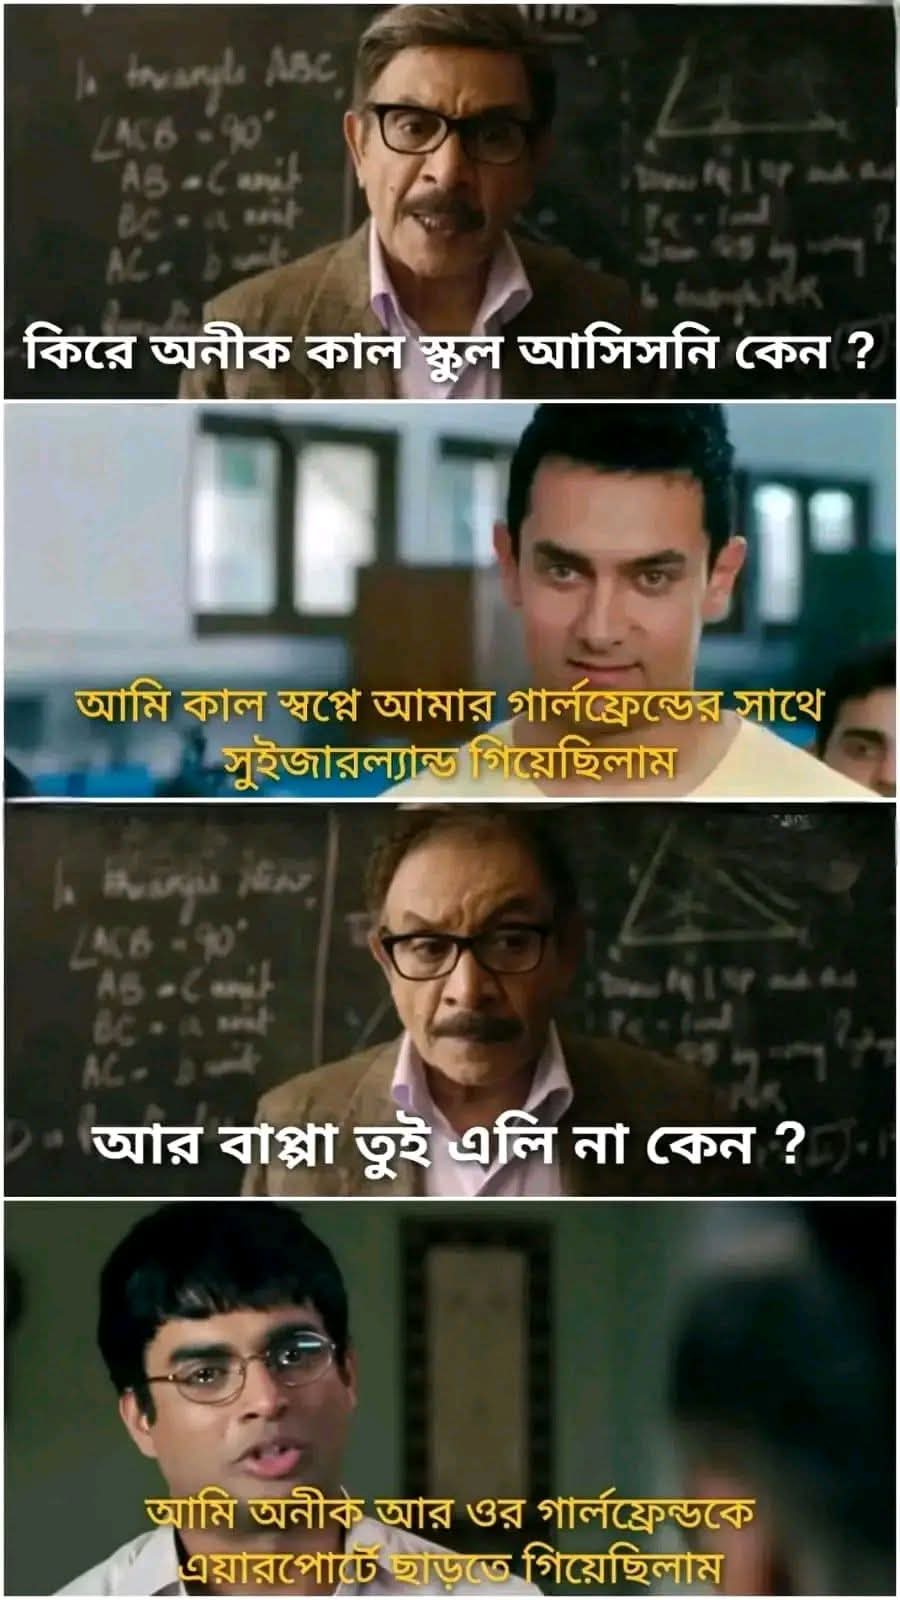
Text: কিরে অনীক কাল স্কুল আসিসনি কেন?
আমি কাল স্বপ্নে আমার গার্লফ্রেন্ডের সাথে সুইজারল্যান্ড গিয়েছিলাম
আর বাপ্পা তুই এলি না কেন?
আমি অনীক আর ওর গার্লফ্রেন্ডকে এয়ারপোর্টে ছাড়তে গিয়েছিলাম
Label: Non Hate